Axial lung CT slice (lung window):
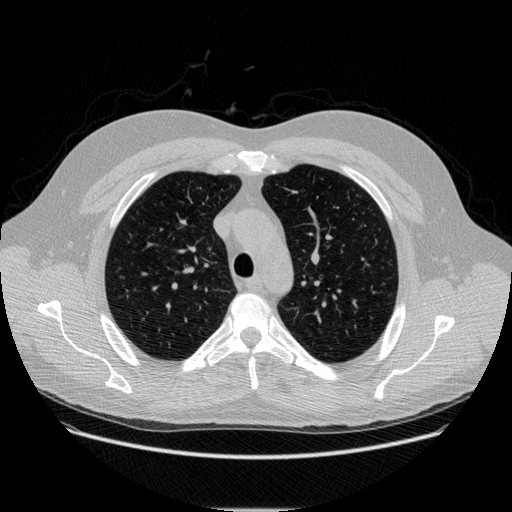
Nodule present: no